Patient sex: F
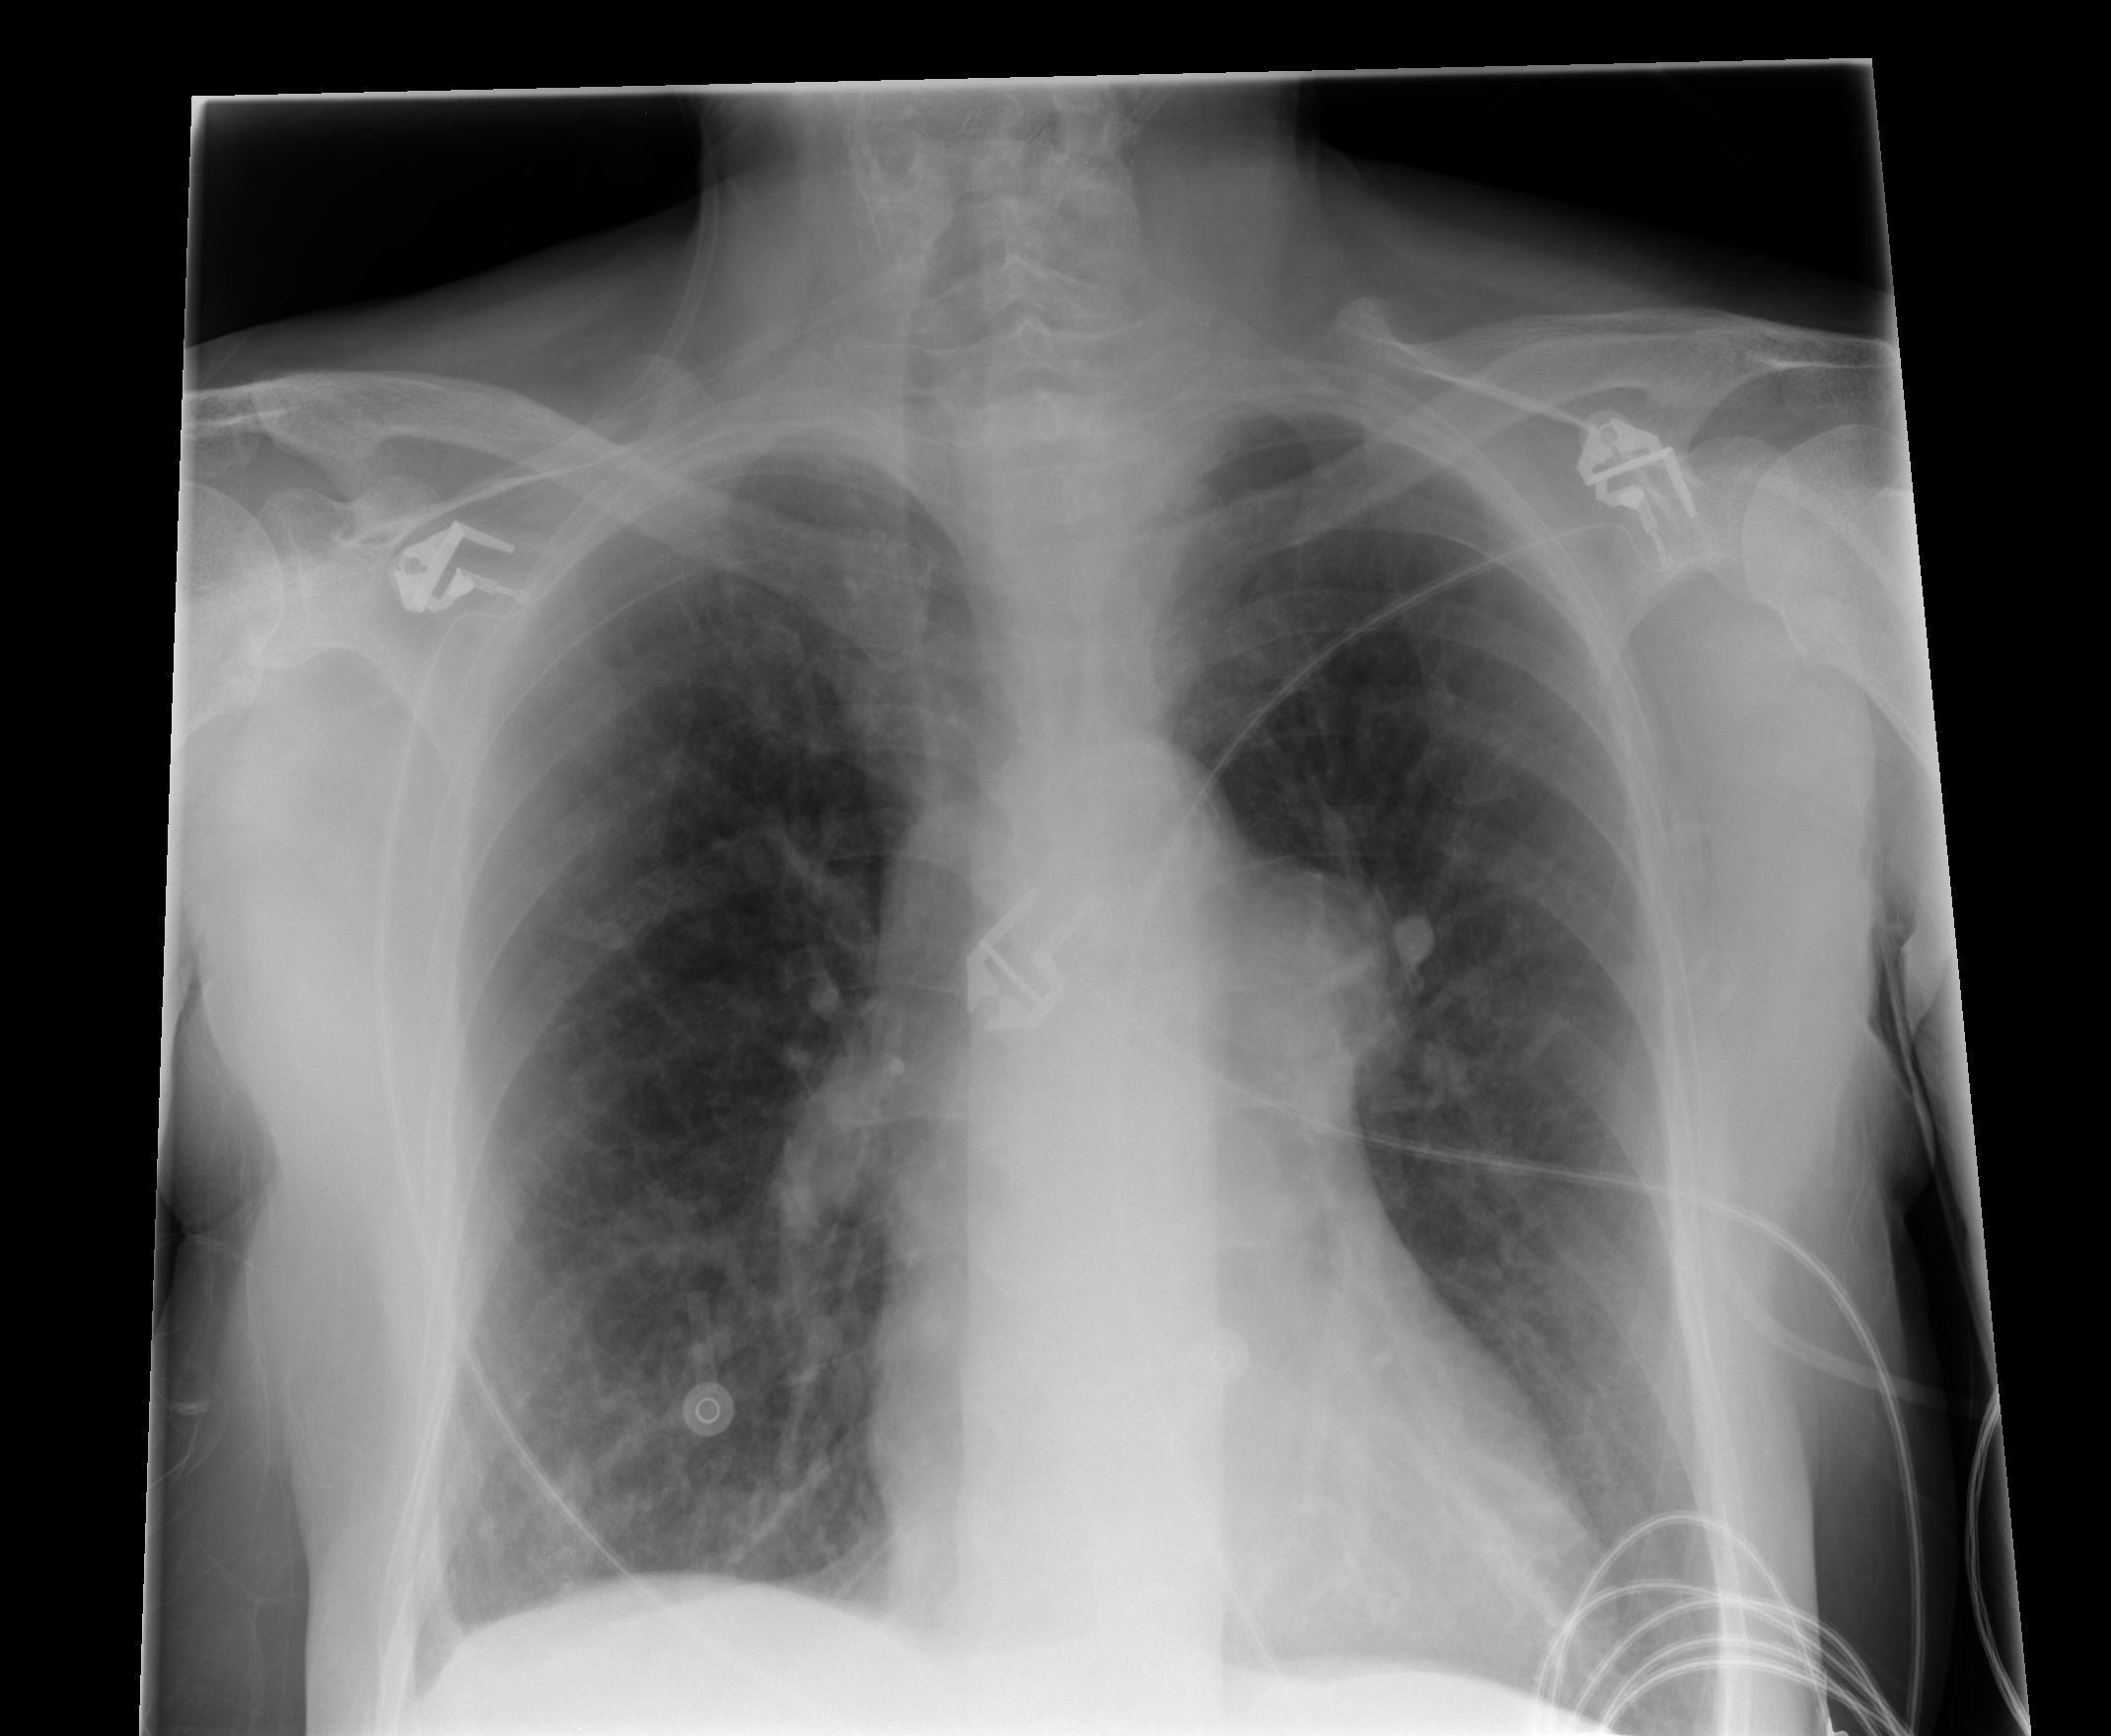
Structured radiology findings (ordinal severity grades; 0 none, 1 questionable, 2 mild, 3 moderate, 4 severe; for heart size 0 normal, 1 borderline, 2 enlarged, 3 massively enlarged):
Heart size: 2
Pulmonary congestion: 2
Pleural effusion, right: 0
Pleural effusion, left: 0
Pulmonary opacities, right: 0
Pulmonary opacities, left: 0
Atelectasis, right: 1
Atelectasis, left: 0